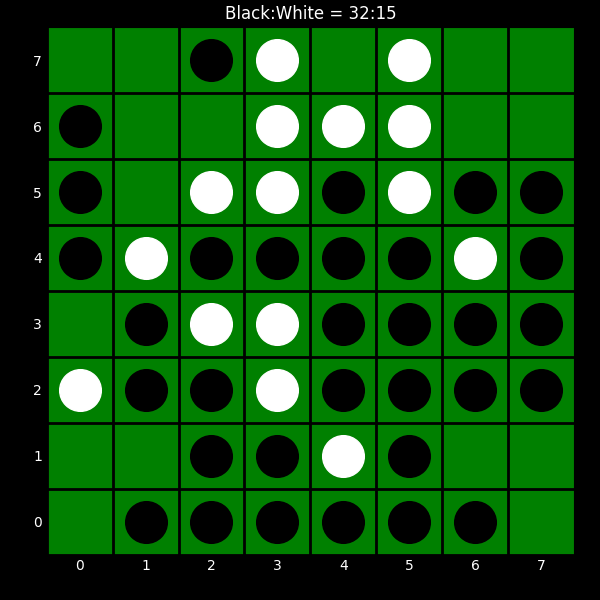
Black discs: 32
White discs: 15